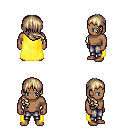
a pixel art fantasy rpg character, male body template, human, dark skin, yellow cape, metal pants, white blonde right-swept hairstyle, four views (front, back, left, right), 2x2 character sprite sheet, small pixel art, hard edges, no anti-aliasing